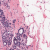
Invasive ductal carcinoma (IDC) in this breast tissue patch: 0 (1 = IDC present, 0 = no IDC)